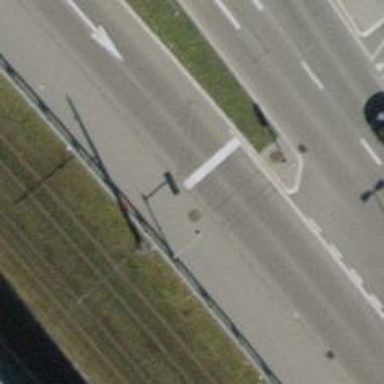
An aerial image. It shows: Road with traffic signals.